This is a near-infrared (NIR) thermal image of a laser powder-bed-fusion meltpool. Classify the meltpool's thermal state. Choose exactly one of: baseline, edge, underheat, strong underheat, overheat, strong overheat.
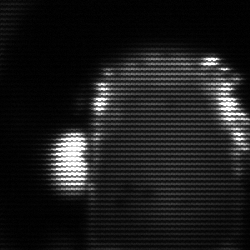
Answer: baseline